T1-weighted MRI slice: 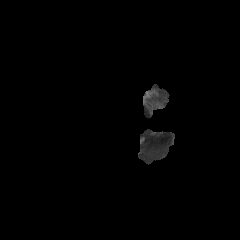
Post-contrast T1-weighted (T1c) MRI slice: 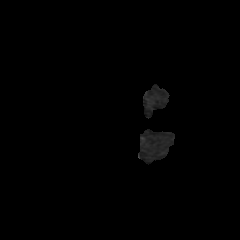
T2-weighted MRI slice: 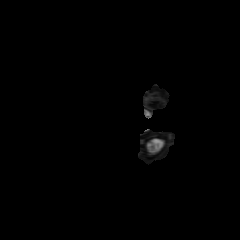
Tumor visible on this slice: no